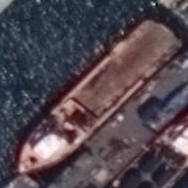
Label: civil